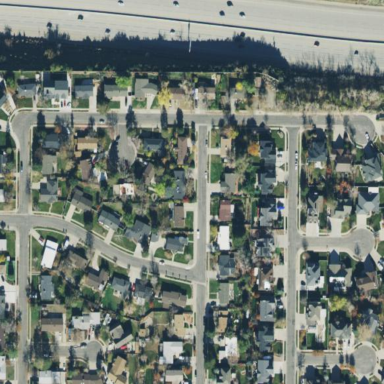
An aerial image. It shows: Neighborhood.